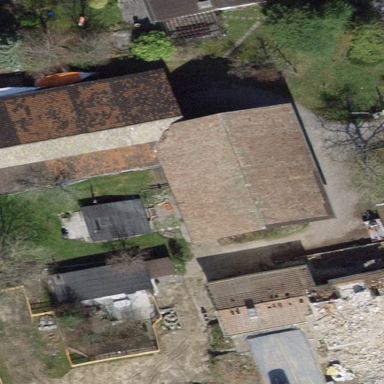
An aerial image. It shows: Shed building.